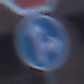
Verkehrszeichen: VorgeschriebeneFahrtrichtungGeradeausOderRechts
Zusatzzeichen oben: Stop
Umgebung: Outdoor, Urban
Tageszeit: SunriseSunset
Wetter: Clear
Licht: Natural
Jahreszeit: NotSpecified
Kontrast: MediumContrast